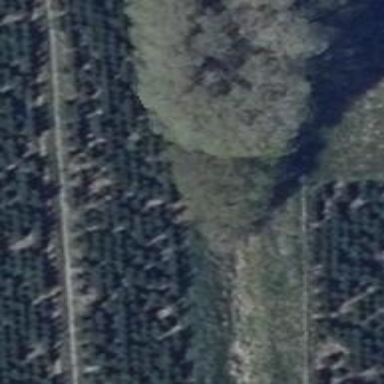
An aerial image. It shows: Row of trees in natural setting.